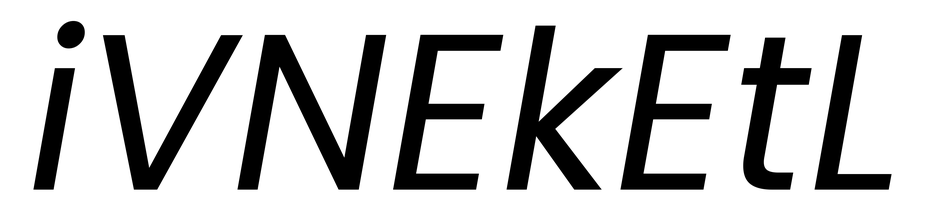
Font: Poppins-Italic